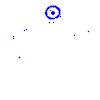
Particle: kaon